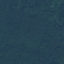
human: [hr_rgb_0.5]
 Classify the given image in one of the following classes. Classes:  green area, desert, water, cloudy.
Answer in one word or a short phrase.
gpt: green area